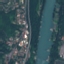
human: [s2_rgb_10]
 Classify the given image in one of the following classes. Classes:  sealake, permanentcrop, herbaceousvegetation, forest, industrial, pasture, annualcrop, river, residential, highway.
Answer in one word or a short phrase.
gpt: River